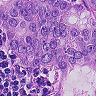
Metastatic tissue present: yes